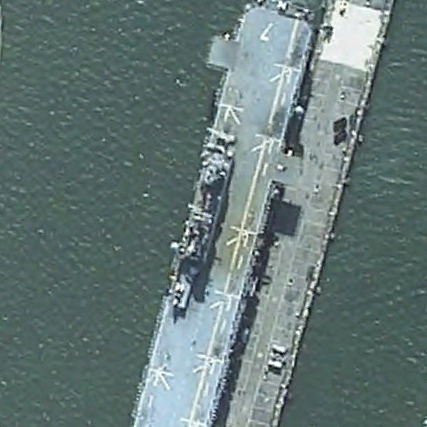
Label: Wasp-class_assault_ship